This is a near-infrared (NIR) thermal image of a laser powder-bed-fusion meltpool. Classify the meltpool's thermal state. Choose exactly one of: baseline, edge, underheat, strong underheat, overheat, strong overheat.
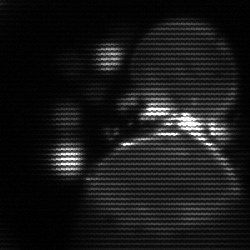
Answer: edge